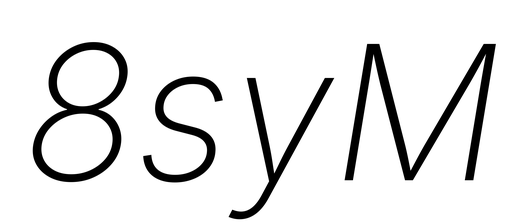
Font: Inter-Italic_ExtraLight_Italic